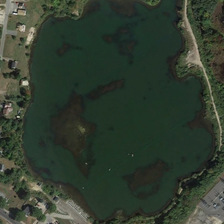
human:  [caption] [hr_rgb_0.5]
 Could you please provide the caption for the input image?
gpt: a large number of trees have been planted around the lake .

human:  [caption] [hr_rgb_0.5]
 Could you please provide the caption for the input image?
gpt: a large number of trees have been planted around the lake .

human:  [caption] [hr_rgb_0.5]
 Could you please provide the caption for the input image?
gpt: there is a huge lake in the middle of the land .

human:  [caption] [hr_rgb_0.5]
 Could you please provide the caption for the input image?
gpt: there is a huge lake in the middle of the land .

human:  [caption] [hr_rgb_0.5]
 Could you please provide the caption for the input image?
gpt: there is a huge lake in the middle of the land .